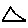
Label: triangle